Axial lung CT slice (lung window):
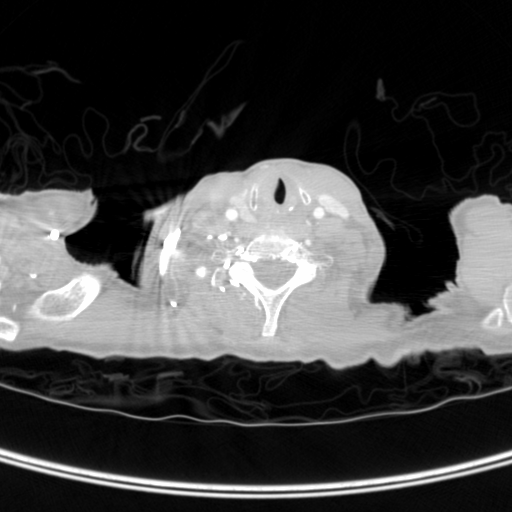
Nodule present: no